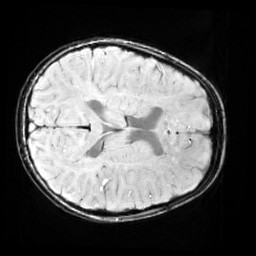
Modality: SWI
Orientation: axial
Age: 9
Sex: male
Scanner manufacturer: siemens
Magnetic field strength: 3 T
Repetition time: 0.027 s
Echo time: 0.02 s